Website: apple
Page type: payment
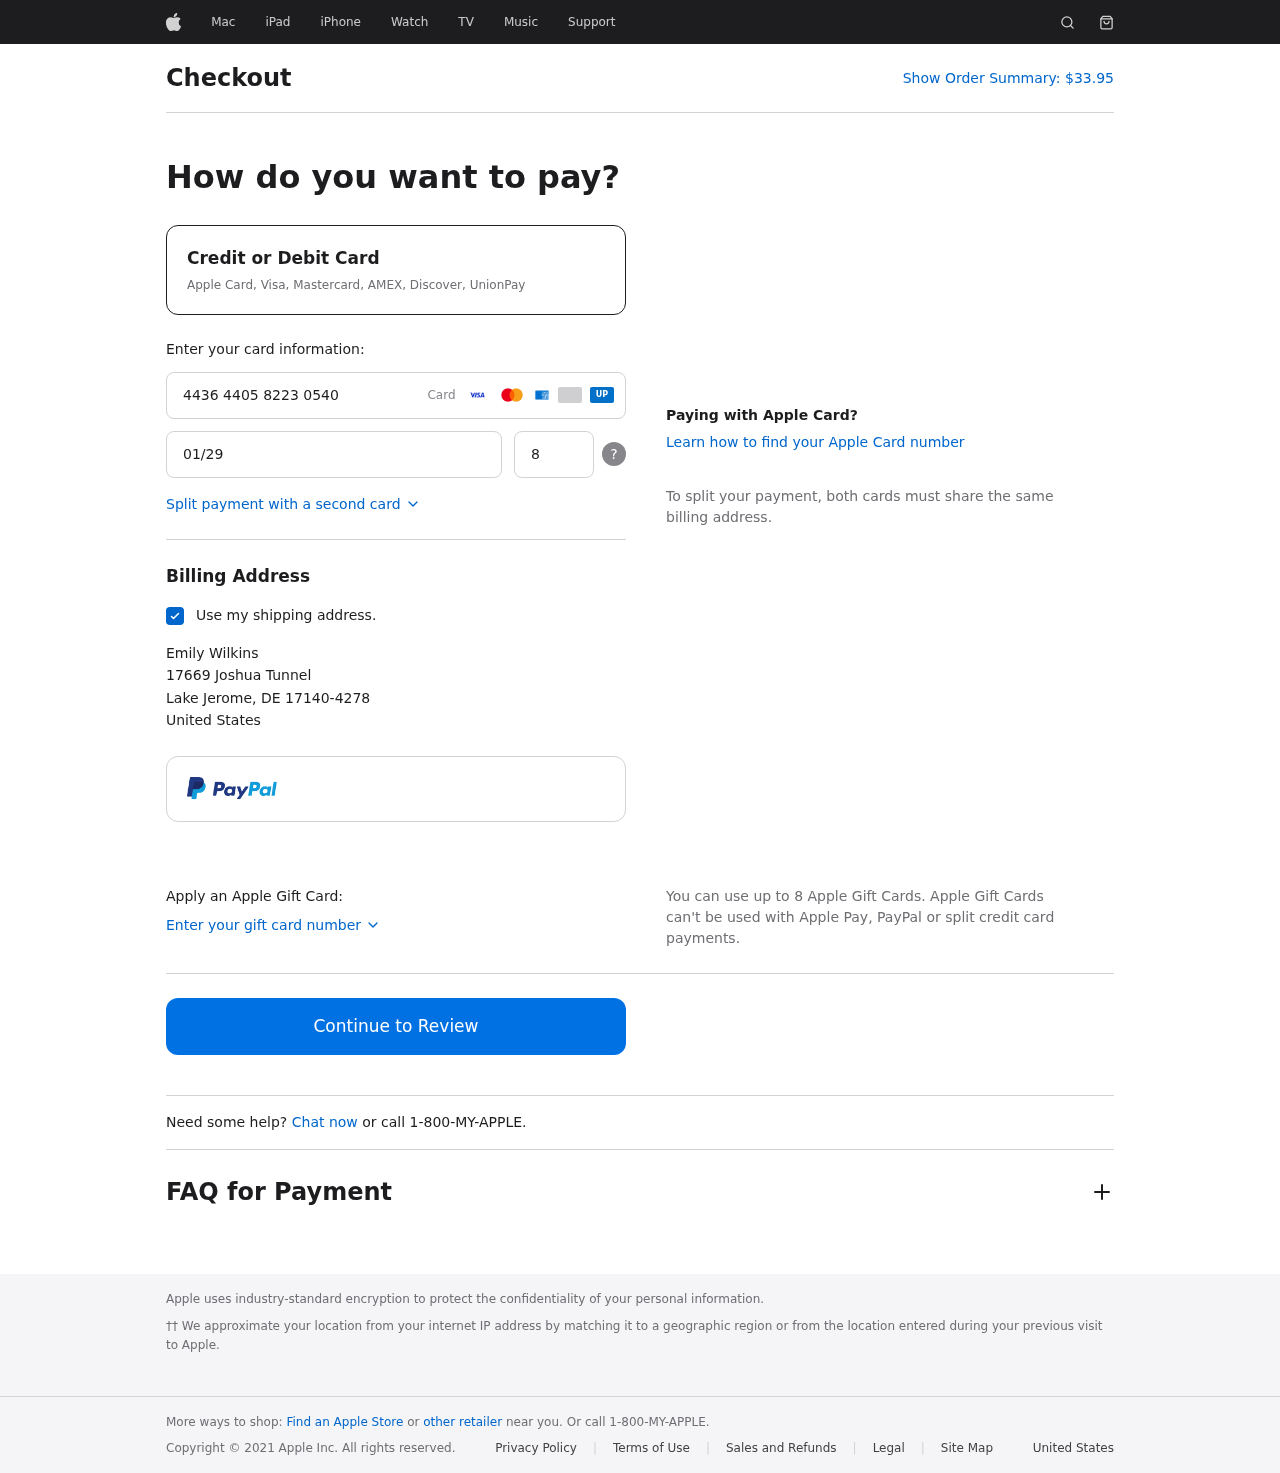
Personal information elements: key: PII_CARD_CVV
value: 889
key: PII_CARD_EXPIRY
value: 01/29
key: PII_CARD_NUMBER
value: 4436 4405 8223 0540
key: PII_CITY
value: Lake Jerome
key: PII_COUNTRY
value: United States
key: PII_FULLNAME
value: Emily Wilkins
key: PII_POSTCODE_FULL
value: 17140-4278
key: PII_STATE_ABBR
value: DE
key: PII_STREET
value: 17669 Joshua Tunnel
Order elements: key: ORDER_TOTAL
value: $33.95